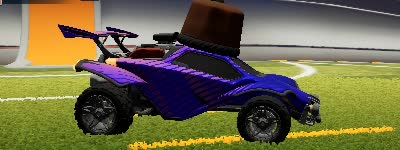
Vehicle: octane